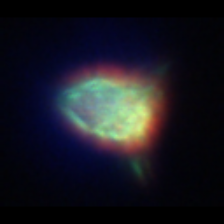
Taxon: Ciliates
Group: Other